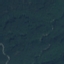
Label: Forest